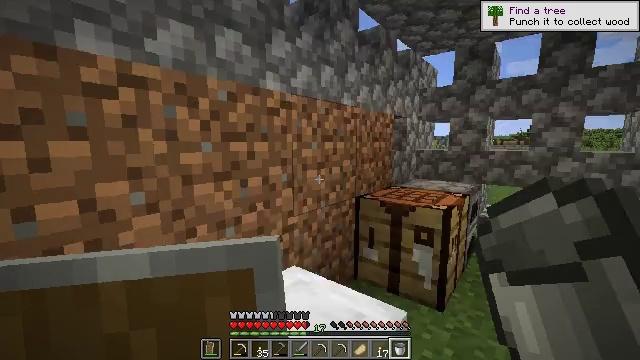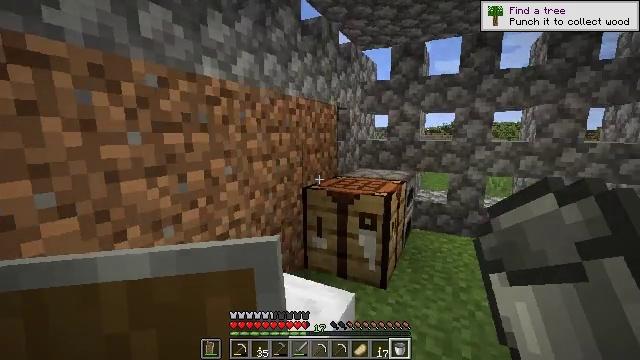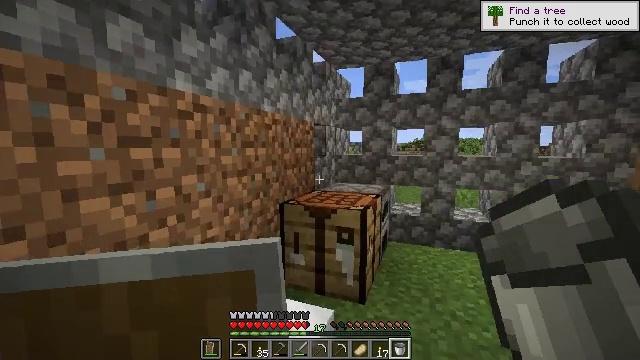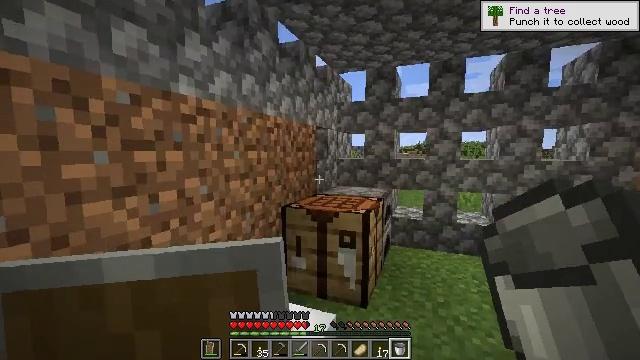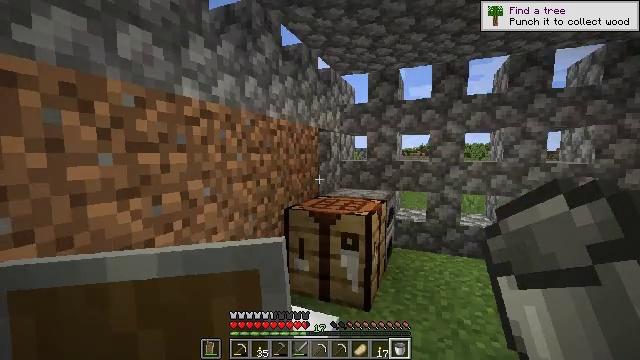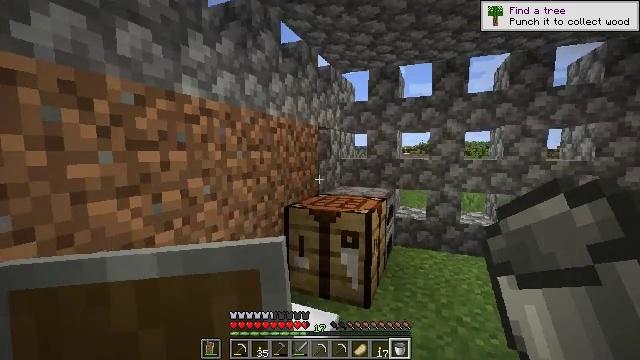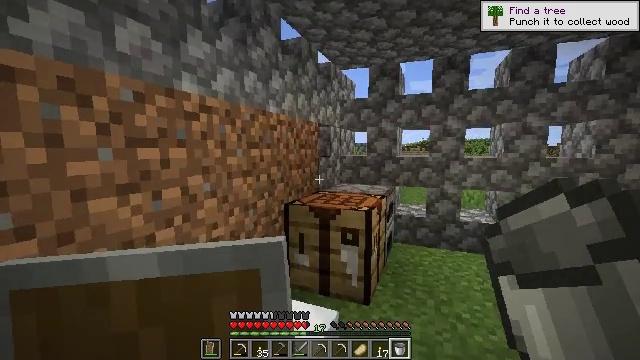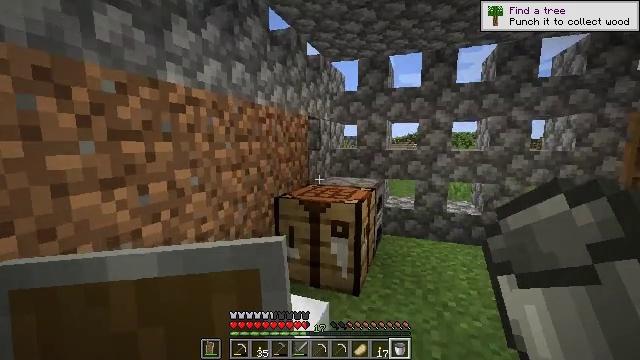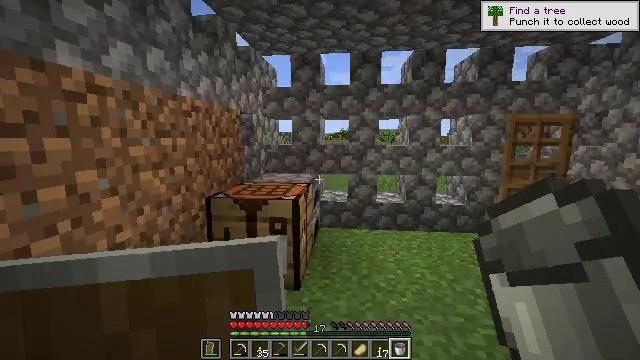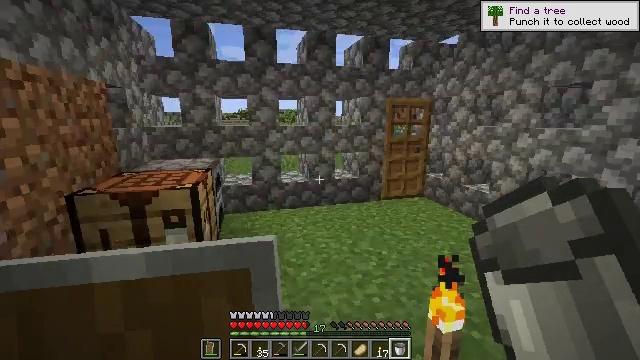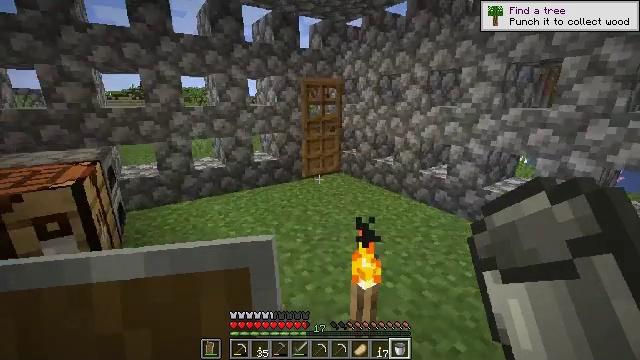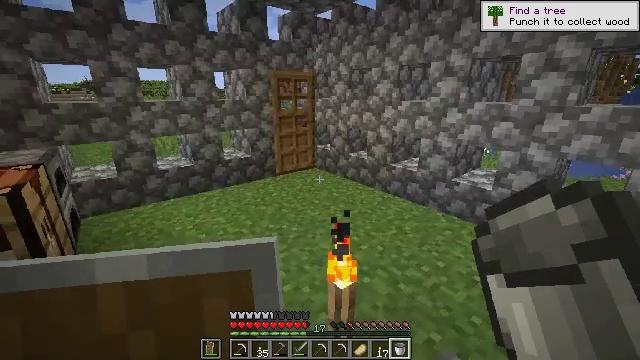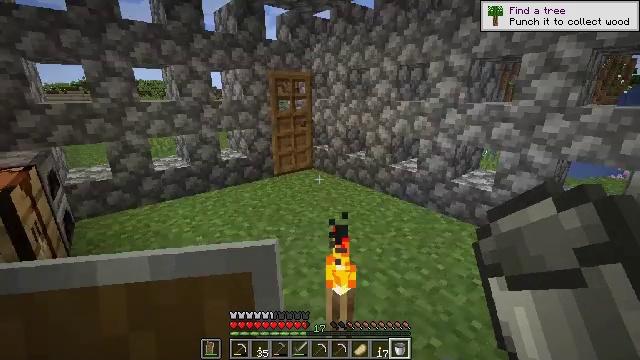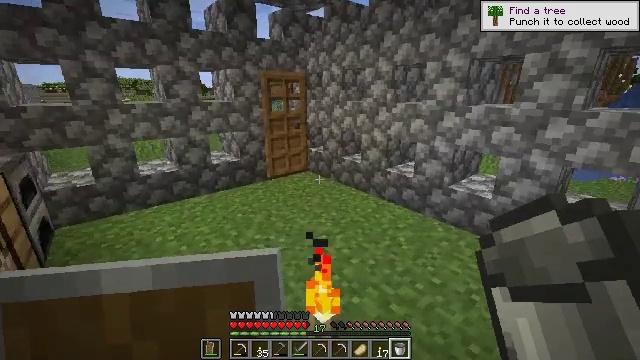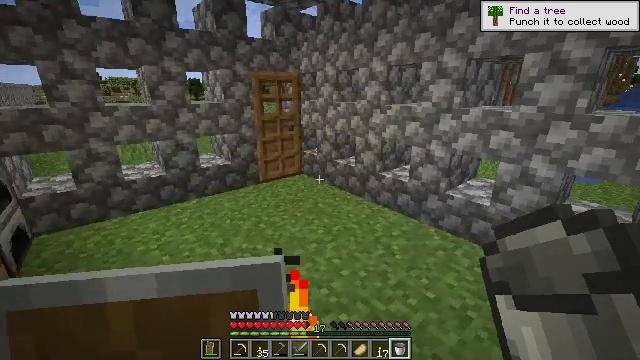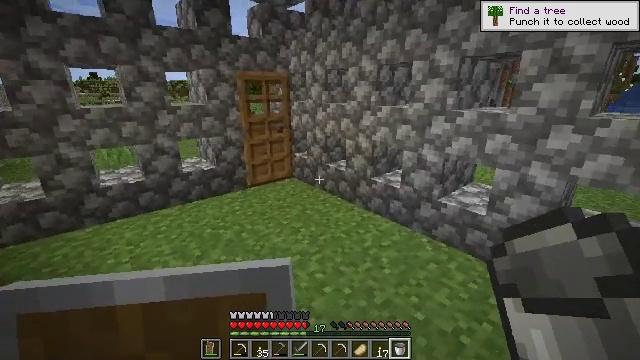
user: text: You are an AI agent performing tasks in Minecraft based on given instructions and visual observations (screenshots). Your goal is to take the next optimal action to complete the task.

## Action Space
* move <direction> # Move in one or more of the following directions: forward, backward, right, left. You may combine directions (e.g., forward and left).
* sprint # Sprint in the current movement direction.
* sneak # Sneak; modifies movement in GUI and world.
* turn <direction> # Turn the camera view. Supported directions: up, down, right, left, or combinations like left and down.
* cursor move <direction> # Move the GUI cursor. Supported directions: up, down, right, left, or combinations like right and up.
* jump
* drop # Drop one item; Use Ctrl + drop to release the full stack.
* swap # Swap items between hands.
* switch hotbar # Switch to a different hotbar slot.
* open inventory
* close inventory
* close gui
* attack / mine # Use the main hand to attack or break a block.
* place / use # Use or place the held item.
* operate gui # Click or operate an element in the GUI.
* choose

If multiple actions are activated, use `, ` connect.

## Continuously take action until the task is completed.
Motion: motion action
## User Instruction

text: Combine gold ingots to make a golden helmet.
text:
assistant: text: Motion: turn right and down
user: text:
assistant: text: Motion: turn right and up
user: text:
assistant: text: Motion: no_op
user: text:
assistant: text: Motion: no_op
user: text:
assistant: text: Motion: no_op
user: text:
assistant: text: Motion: no_op
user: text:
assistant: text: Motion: turn right and down
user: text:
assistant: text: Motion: turn right
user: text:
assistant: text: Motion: turn right and down
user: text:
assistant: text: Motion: turn right and down
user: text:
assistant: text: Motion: move forward, turn right and down
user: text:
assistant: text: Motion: move forward and move right
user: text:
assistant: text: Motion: move forward and move right
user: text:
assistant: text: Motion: move forward and move right
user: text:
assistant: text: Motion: move forward and move right
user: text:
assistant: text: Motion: move forward and move right
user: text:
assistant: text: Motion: move forward
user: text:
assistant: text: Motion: move forward
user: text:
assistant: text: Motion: move forward
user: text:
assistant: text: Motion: move forward
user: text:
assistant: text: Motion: move forward
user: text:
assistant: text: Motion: move forward, turn left
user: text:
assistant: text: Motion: move forward, turn left
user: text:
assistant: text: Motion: move forward, turn left
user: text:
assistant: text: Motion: turn left and up
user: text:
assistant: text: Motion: turn left and up
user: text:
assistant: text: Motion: turn left
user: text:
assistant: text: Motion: turn left
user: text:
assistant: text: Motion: no_op
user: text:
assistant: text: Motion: no_op